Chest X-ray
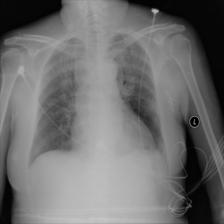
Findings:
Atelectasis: negative
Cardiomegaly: negative
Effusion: negative
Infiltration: positive
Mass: negative
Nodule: negative
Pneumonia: negative
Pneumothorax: negative
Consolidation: negative
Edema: negative
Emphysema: negative
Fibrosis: negative
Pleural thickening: negative
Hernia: negative